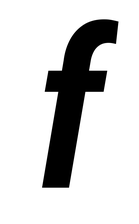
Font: Roboto-Italic_Condensed_SemiBold_Italic